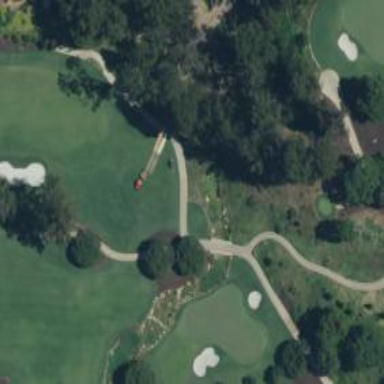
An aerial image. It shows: Path for golf carts.